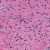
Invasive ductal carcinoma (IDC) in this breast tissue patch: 0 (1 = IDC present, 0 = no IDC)